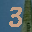
Label: 3